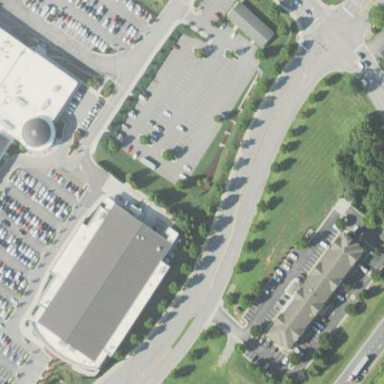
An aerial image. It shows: Building that houses ice hockey sports centre.